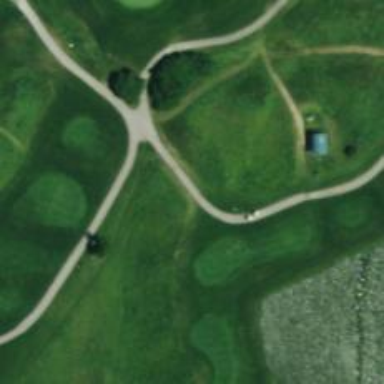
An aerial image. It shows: Path for golf carts.